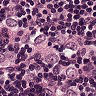
Metastatic tissue present: yes